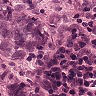
Metastatic tissue present: yes